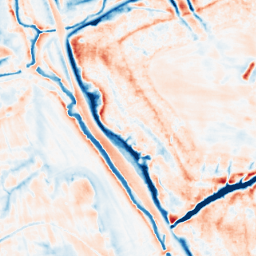
Category: multiscale
Decomposition family: dog_multiscale
Decomposition parameters: sigma_ratio: 1.6
n_scales: 5
base_sigma: 0.5
Upsampling method: sinc_blackman
Upsampling parameters: scale: 2
kernel_size: 4
Upsampling scale: 2